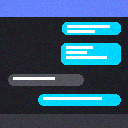
Screen state: on